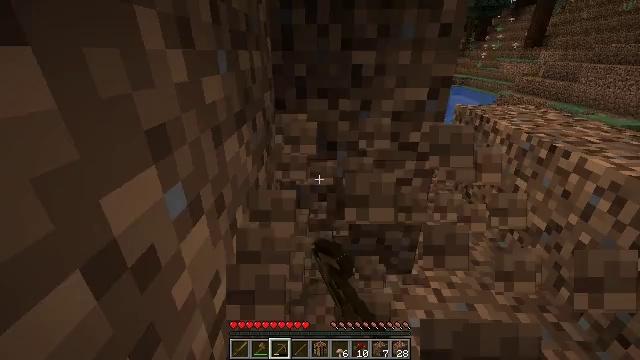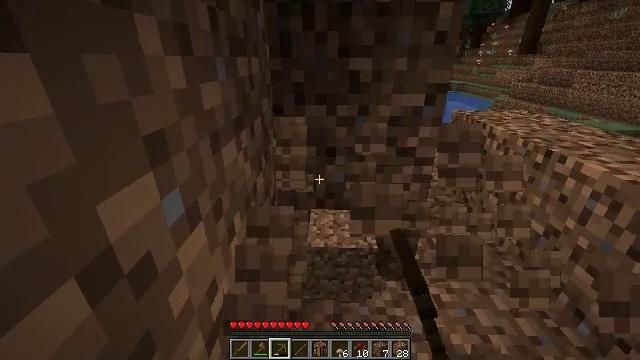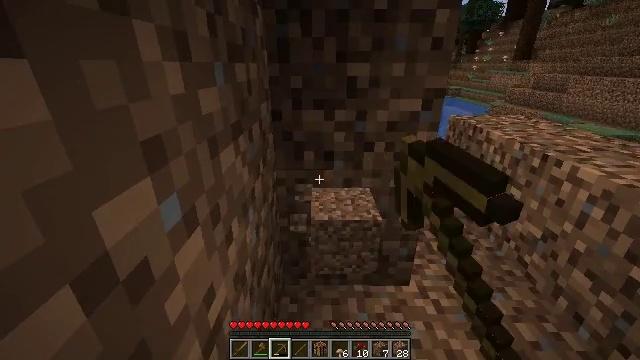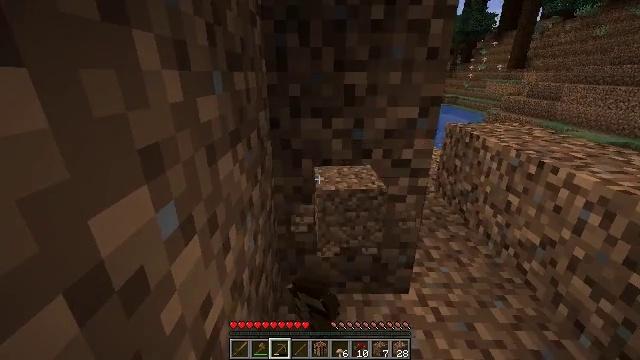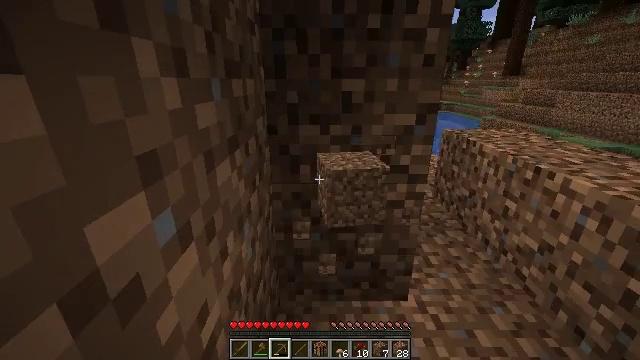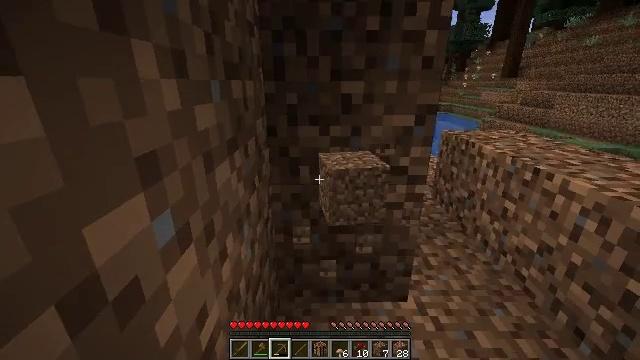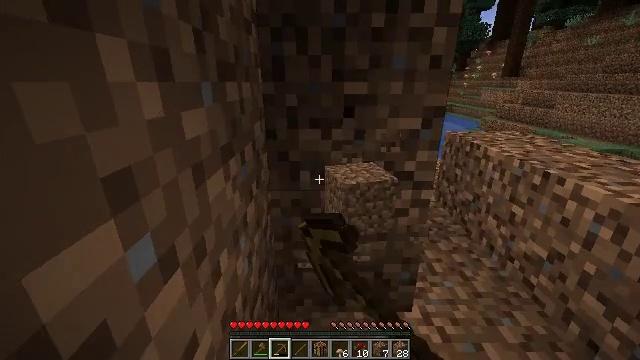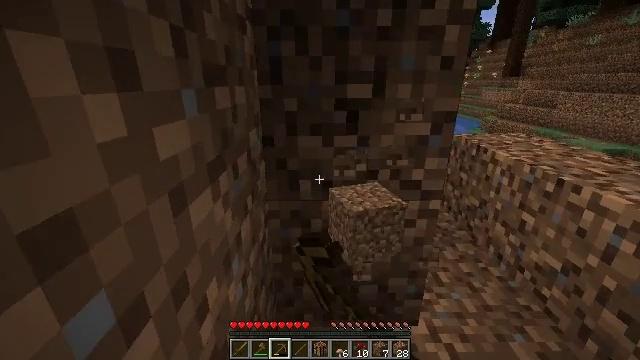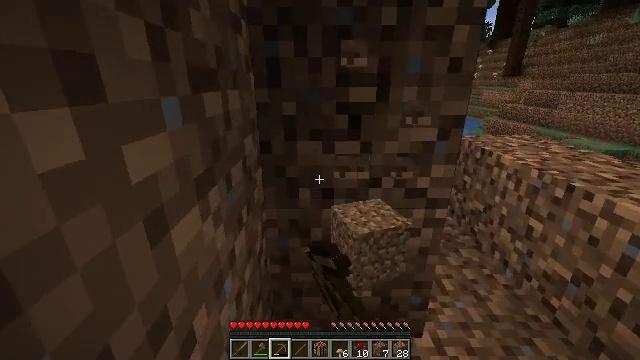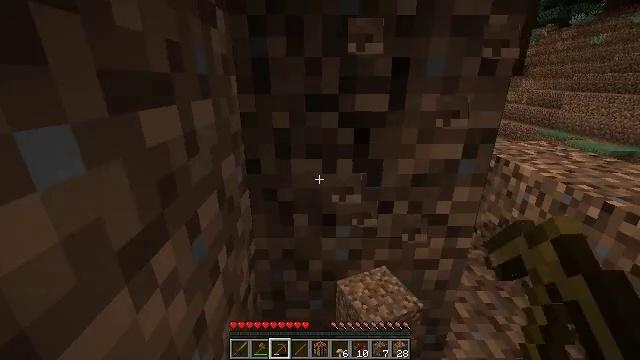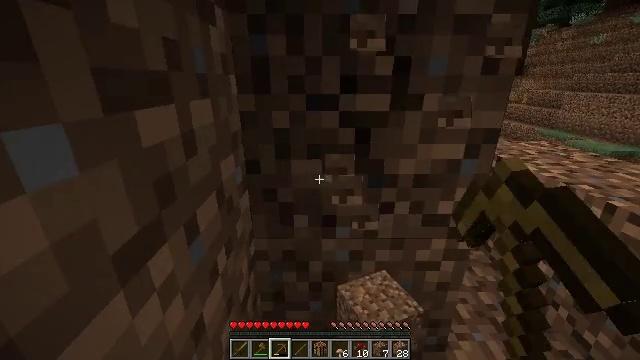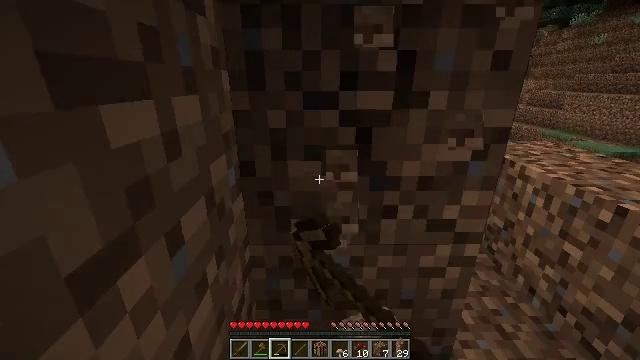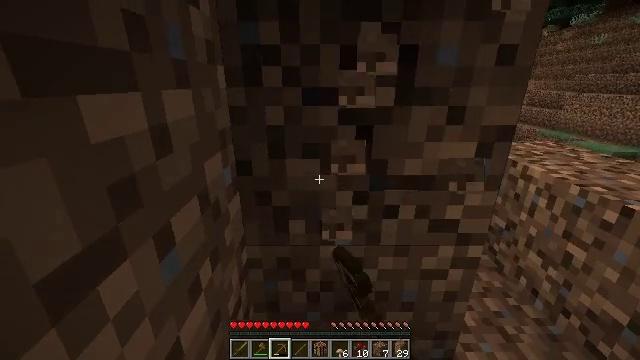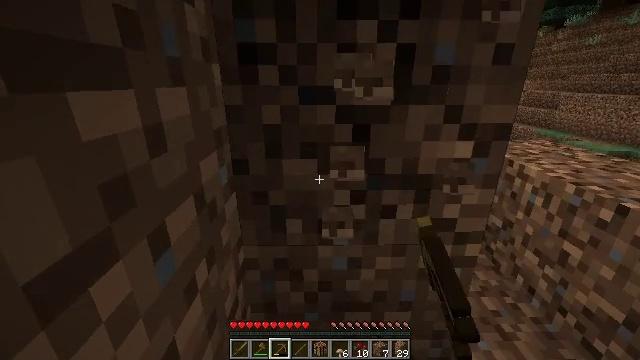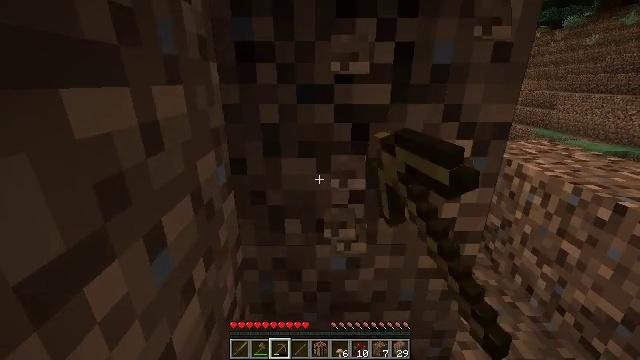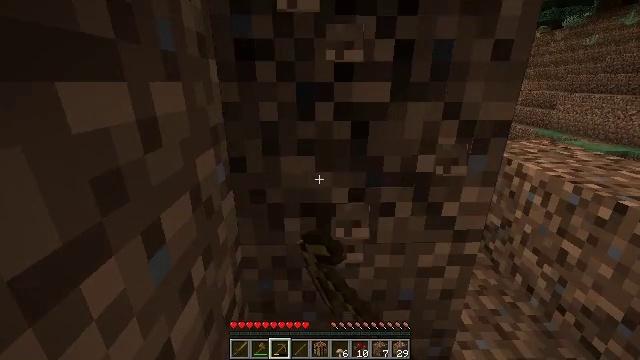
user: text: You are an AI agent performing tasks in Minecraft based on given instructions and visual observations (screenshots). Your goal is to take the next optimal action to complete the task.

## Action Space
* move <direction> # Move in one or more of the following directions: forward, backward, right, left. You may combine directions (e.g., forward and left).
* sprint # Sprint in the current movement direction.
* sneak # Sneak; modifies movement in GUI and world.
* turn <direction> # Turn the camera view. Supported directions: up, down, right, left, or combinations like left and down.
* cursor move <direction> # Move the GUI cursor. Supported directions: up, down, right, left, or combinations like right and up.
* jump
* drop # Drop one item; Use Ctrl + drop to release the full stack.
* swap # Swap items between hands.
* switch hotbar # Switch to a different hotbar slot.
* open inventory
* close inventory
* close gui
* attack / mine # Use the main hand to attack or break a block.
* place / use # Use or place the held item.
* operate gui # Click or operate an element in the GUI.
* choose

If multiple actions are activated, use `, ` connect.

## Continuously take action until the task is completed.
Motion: motion action
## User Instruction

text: Harvest coarse dirt by holding left button.
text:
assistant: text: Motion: turn up, attack / mine
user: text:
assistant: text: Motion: turn up, attack / mine
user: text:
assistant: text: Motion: turn up, attack / mine
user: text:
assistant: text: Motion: turn up, attack / mine
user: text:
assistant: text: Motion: attack / mine
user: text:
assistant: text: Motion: move forward, attack / mine
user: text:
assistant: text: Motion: move forward, attack / mine
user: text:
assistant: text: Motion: move forward, attack / mine
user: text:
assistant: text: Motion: attack / mine
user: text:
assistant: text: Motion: attack / mine
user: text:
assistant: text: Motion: attack / mine
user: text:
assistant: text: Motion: attack / mine
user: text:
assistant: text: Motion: attack / mine
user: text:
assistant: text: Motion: attack / mine
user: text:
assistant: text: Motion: attack / mine
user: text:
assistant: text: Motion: attack / mine
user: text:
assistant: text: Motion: attack / mine
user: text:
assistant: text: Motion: attack / mine
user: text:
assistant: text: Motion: turn down, attack / mine
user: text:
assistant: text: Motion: turn down, attack / mine
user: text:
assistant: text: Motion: attack / mine
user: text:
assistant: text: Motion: attack / mine
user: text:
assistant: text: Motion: attack / mine
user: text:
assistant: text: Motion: attack / mine